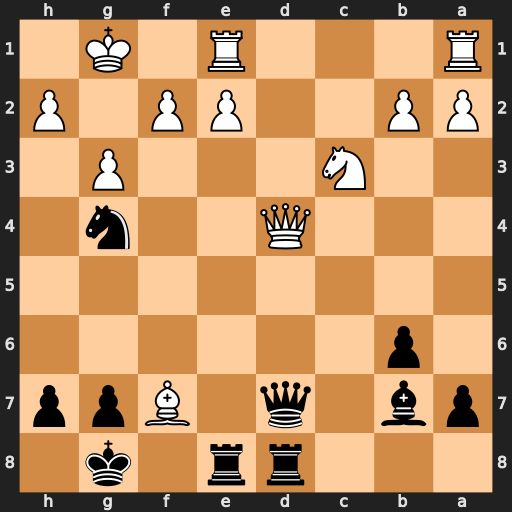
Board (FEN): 3rr1k1/pb1q1Bpp/1p6/8/3Q2n1/2N3P1/PP2PP1P/R3R1K1
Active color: b
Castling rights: -
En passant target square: -
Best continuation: Kxf7 Qxd7+ Rxd7